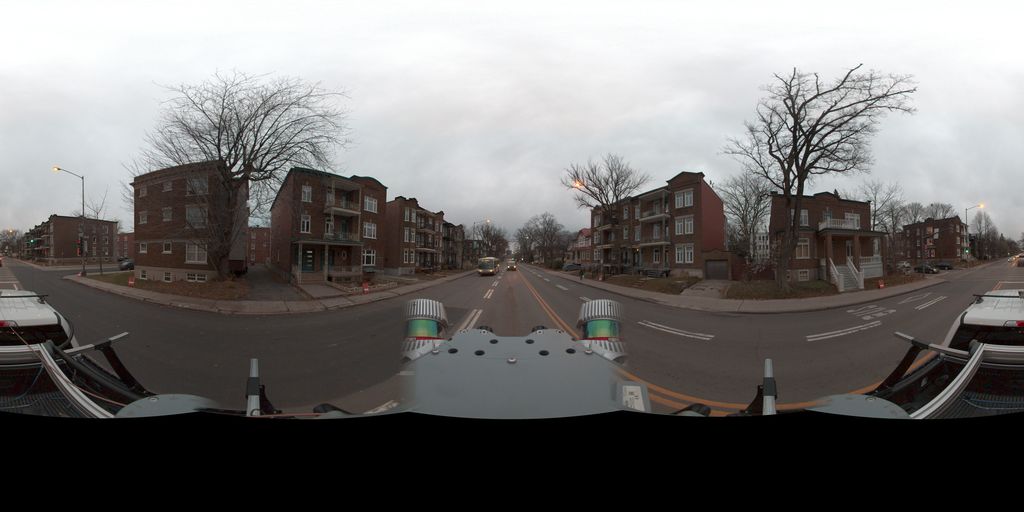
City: quebec_city